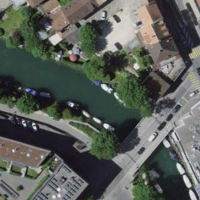
EUNIS habitat code: 54
Species observed at this site:
Tachybaptus ruficollis
Corvus corone
Podiceps cristatus
Fulica atra
Alcedo atthis
Aegithalos caudatus
Buteo buteo
Sylvia atricapilla
Spinus spinus
Chroicocephalus ridibundus
Phylloscopus collybita
Poecile palustris
Larus michahellis
Gallinula chloropus
Cygnus olor
Erithacus rubecula
Pica pica
Phoenicurus ochruros
Certhia familiaris
Columba livia
Falco tinnunculus
Ficedula hypoleuca
Acrocephalus scirpaceus
Motacilla cinerea
Cyanistes caeruleus
Anas platyrhynchos
Sturnus vulgaris
Chloris chloris
Aythya ferina
Streptopelia decaocto
Corvus frugilegus
Troglodytes troglodytes
Passer domesticus
Fringilla coelebs
Passer montanus
Columba palumbus
Turdus merula
Carduelis carduelis
Phalacrocorax carbo
Mareca strepera
Parus major
Hirundo rustica
Mergus merganser
Milvus milvus
Milvus migrans
Phylloscopus trochilus
Motacilla alba
Delichon urbicum